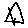
Label: triangle